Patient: sex M, age 76
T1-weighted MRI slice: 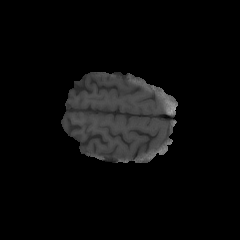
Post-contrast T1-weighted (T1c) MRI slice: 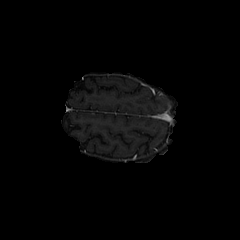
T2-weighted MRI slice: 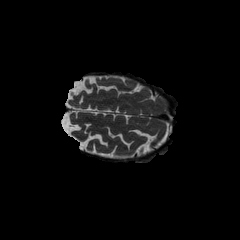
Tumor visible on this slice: no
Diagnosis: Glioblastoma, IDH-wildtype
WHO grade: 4